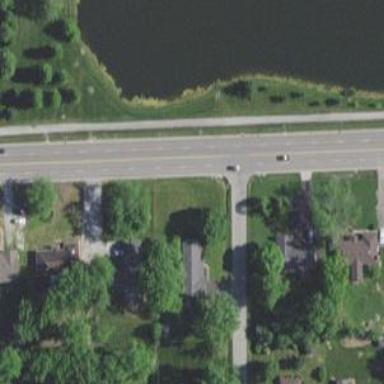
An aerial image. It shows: Stop road.